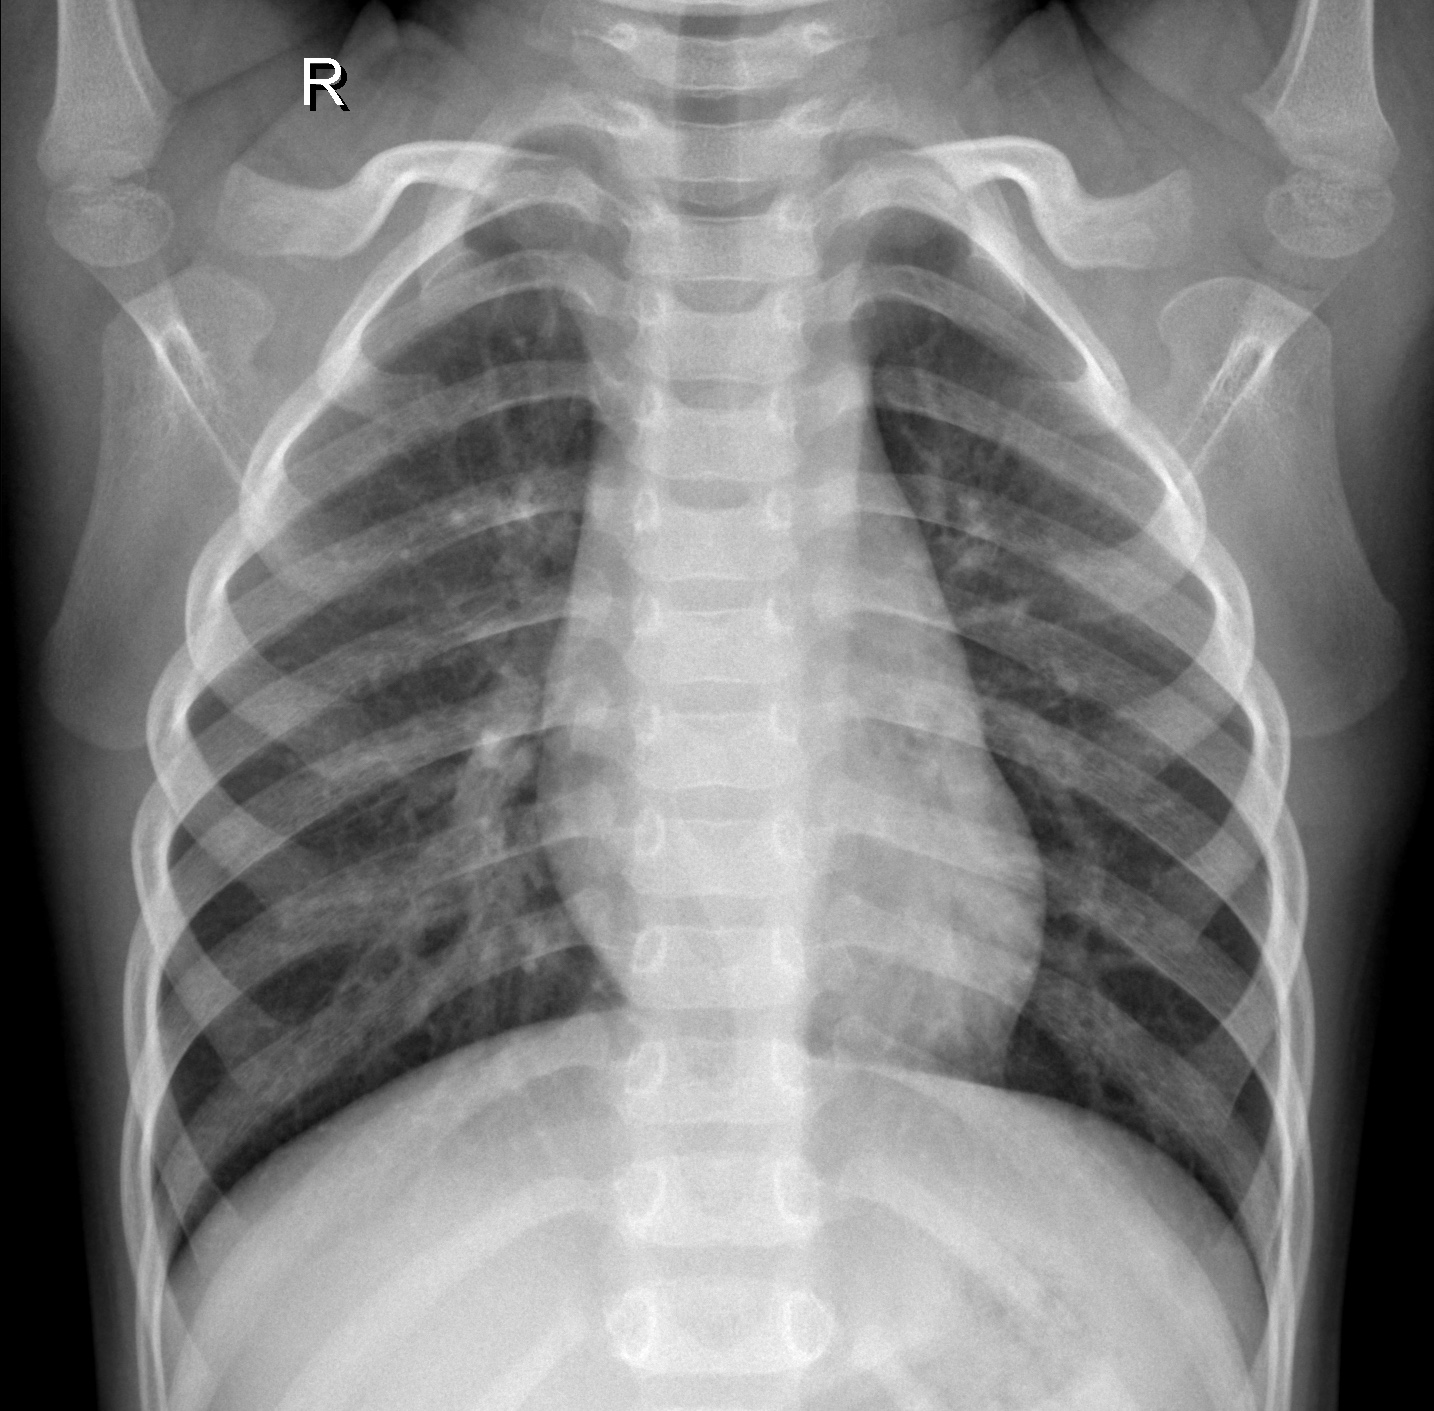
Diagnosis: NORMAL